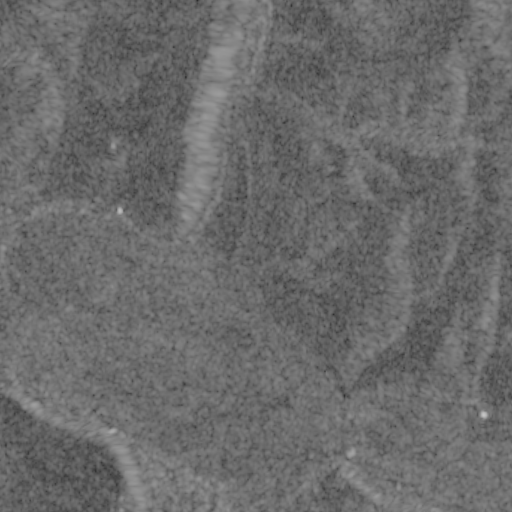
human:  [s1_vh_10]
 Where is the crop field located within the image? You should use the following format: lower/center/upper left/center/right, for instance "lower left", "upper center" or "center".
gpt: The crop field is located in the lower of the image.
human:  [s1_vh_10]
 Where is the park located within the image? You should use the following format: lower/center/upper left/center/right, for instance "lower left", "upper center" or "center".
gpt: The park is located in the center left of the image.
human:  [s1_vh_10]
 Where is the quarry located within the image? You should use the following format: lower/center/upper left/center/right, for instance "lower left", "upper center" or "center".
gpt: There is no quarry in the image.

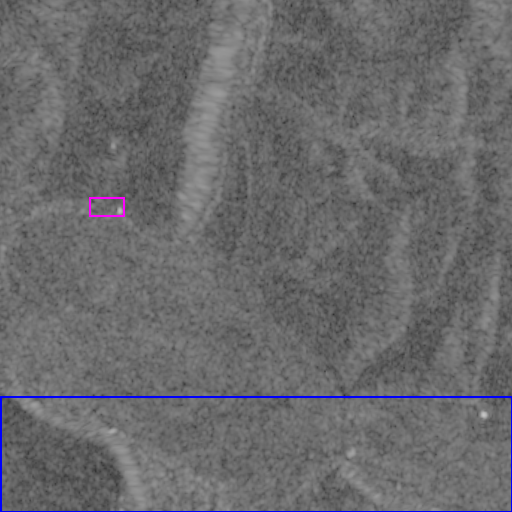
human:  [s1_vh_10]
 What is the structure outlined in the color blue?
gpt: The structure outlined in blue is a crop field.
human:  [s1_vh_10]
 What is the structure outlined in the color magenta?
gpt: The structure outlined in magenta is a park.
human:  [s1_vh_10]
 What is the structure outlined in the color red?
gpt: There is no red outline.